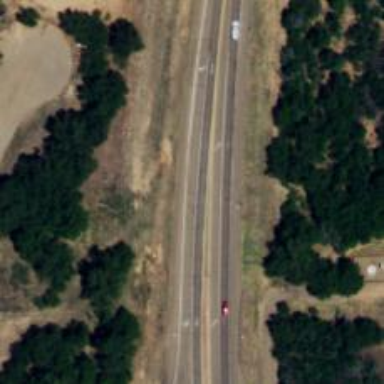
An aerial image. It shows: Asphalt trunk highway.